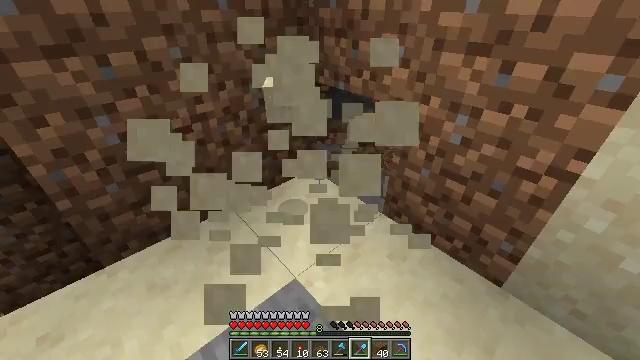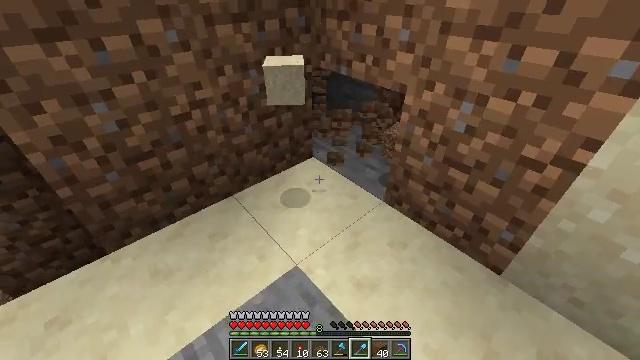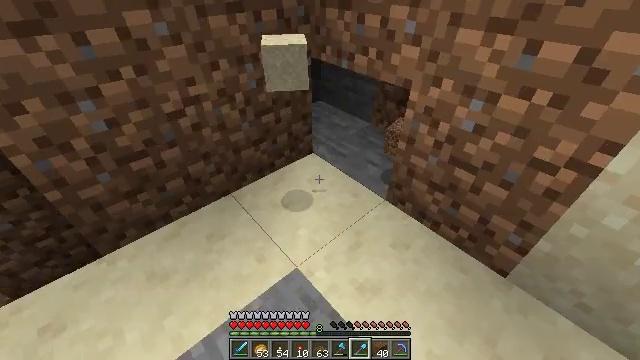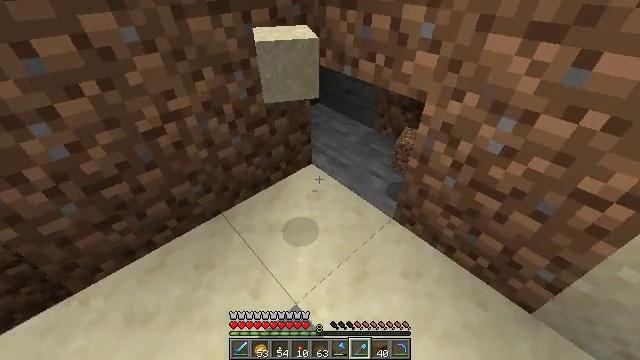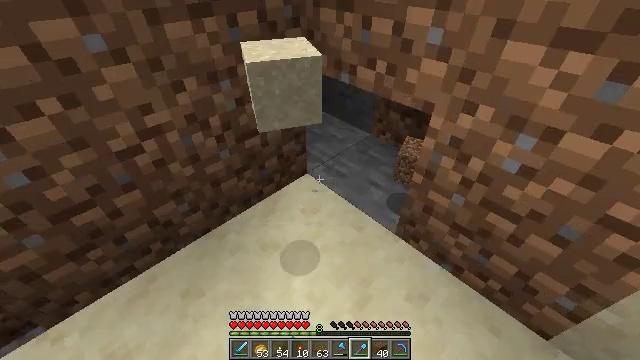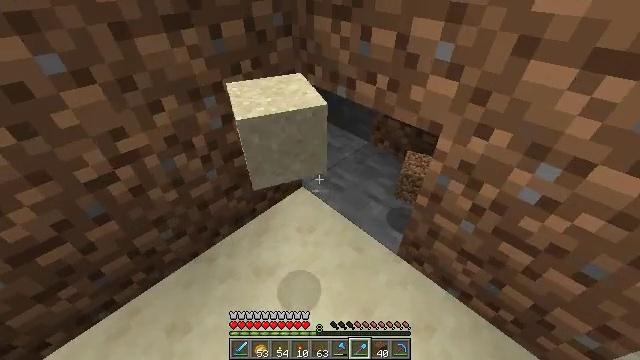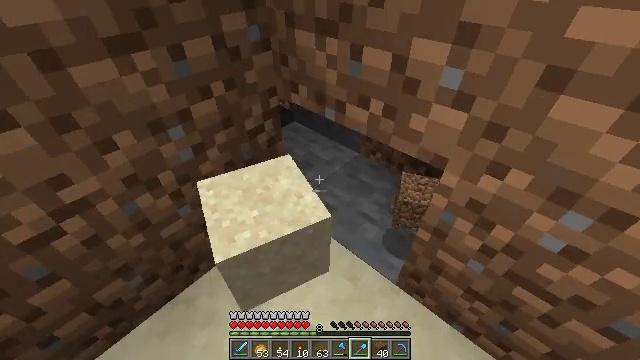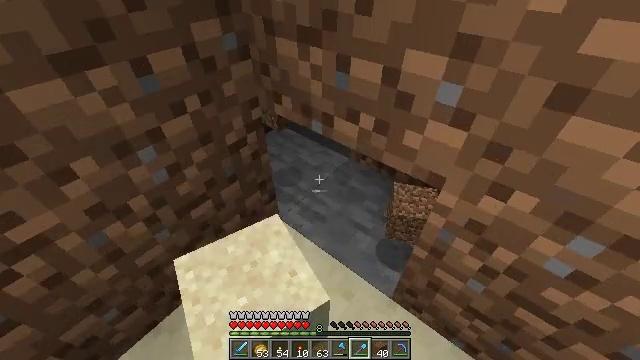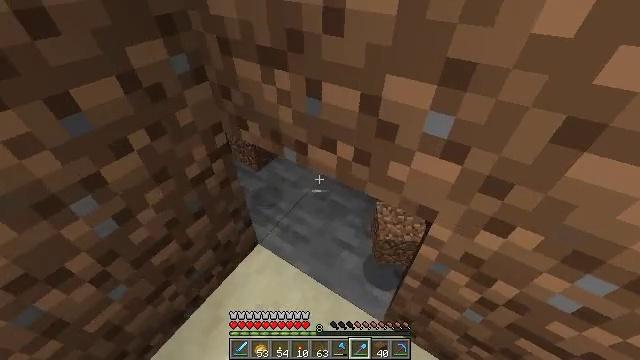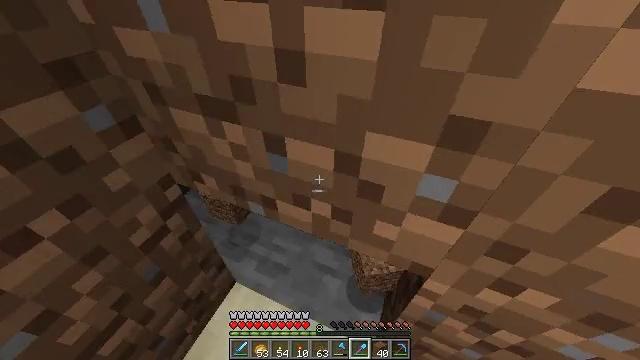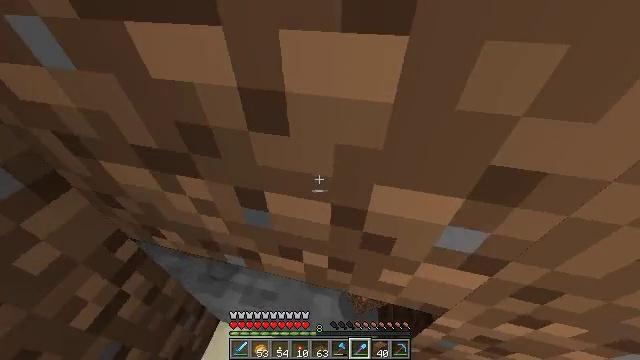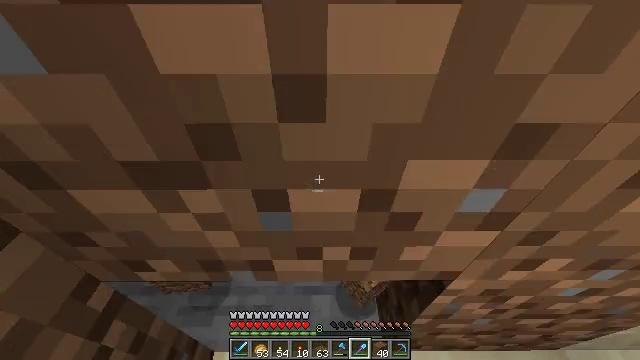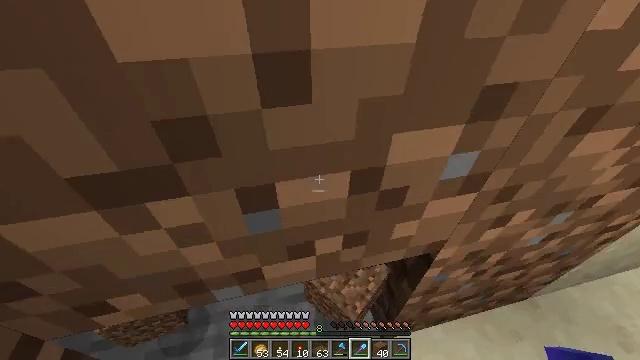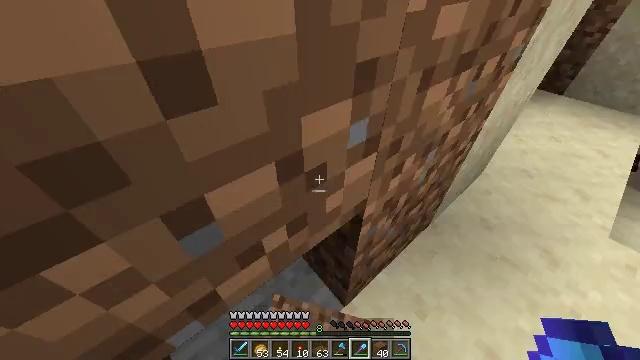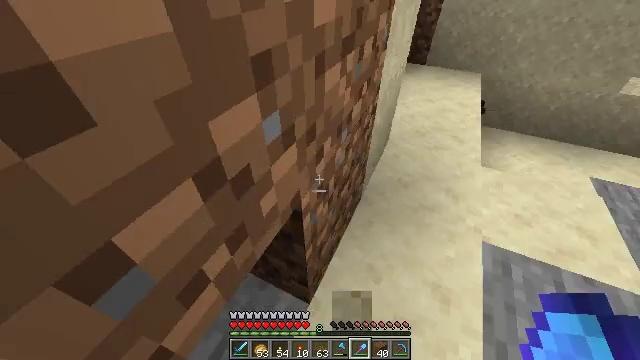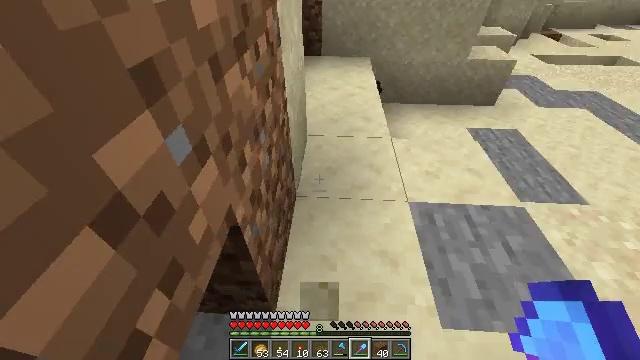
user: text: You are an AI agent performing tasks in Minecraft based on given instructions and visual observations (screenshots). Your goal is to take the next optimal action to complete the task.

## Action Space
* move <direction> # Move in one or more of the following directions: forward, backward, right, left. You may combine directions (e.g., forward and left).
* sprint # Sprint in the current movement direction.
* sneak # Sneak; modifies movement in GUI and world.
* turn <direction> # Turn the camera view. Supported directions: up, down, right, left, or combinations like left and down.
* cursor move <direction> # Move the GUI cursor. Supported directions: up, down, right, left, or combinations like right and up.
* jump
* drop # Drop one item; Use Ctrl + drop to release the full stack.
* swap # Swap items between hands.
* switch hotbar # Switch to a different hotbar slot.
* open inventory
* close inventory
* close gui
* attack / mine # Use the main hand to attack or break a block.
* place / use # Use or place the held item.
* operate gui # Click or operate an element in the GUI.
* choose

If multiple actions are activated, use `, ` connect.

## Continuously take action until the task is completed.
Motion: motion action
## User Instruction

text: Mine sand by the water.
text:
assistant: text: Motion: move forward, turn down
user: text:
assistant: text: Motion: move forward, turn down
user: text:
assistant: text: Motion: move forward, turn down
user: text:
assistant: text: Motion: move forward, turn right
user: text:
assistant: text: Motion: move forward, turn right
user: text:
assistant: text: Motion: move forward, turn right
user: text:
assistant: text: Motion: move forward, sprint, turn right
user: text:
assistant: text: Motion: move forward, sprint, turn right
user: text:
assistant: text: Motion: move forward, sprint, turn right
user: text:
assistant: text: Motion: move forward, sprint, turn right
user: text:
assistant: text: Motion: move forward, turn right
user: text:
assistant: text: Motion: turn right
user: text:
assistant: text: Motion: turn right
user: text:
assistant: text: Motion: turn right
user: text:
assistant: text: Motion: turn right
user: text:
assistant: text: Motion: turn right
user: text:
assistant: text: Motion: turn right and up
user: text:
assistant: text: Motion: turn right and up
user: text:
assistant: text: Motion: move forward
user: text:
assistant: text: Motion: move forward
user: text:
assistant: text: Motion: move forward
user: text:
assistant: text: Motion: move forward
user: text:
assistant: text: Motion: move forward
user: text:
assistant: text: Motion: move forward
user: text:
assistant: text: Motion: move forward, turn left
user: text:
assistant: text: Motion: move forward, turn left
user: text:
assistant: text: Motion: turn left
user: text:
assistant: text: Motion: turn left
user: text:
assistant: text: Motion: turn left
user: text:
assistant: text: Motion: turn left and down